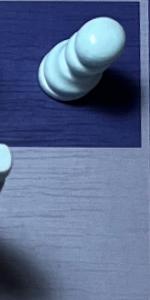
Label: Empty